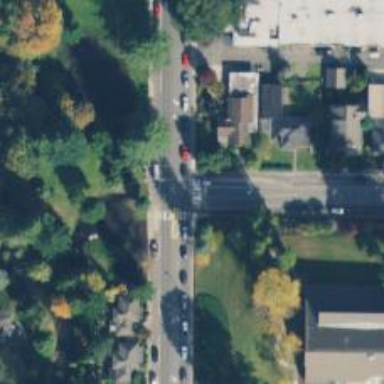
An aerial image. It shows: Marked crossing on the road.